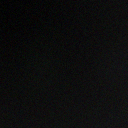
Screen state: off